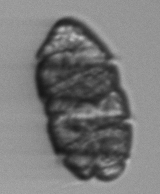
Label: Margalefidinium